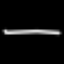
Label: line